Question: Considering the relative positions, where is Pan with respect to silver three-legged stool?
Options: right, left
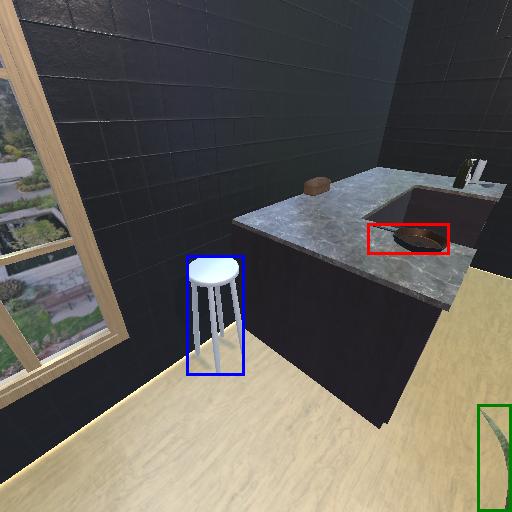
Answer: right